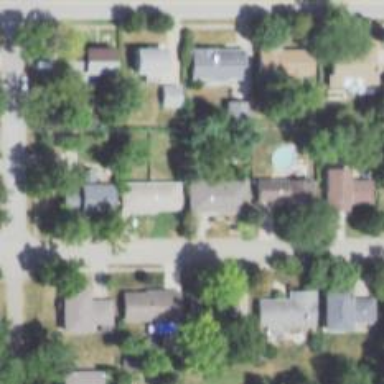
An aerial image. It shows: Neighbourhood with single-family residential houses.